Aerial crown-view tile of a tropical tree (Barro Colorado Island, Panama), acquired 20250818:
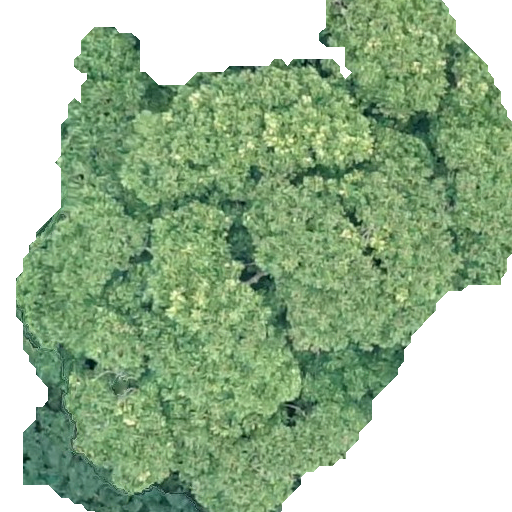
Species: Dipteryx oleifera
GBIF accepted scientific name: Dipteryx oleifera
Crown area: 272.793 m²